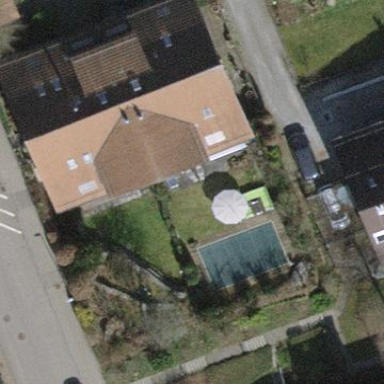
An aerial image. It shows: Detached building with gabled roof.